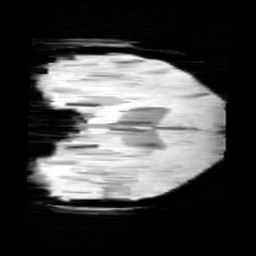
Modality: minIP
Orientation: coronal
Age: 11
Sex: male
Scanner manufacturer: siemens
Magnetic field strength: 3 T
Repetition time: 0.027 s
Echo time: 0.02 s